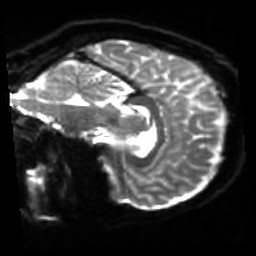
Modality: sbref
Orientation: sagittal
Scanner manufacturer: siemens
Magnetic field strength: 3 T
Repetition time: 4 s
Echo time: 0.0594 s